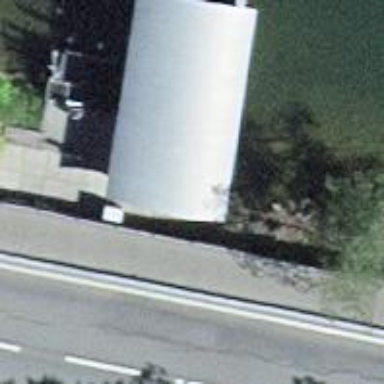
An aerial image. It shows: View of roof of building.